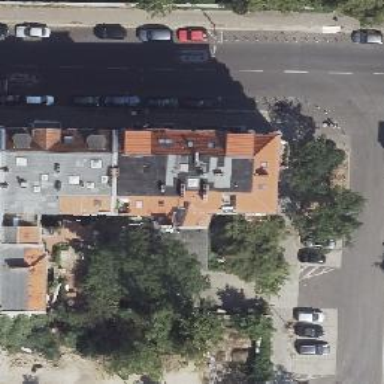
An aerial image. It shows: Cafe.